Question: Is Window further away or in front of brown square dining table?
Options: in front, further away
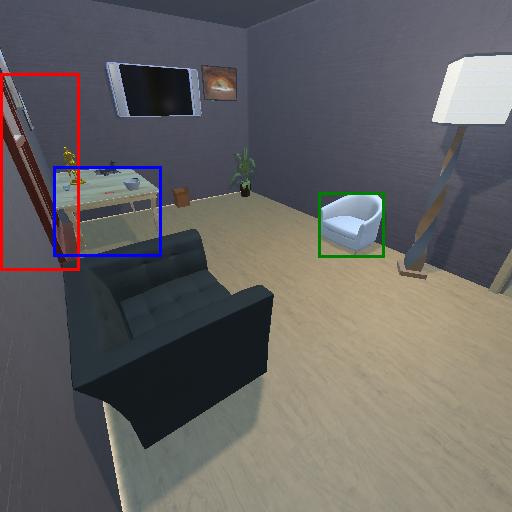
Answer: in front